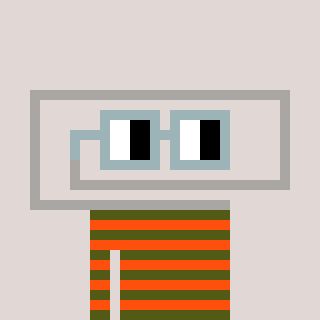
a pixel art character with square dark gray glasses, a paperclip-shaped head and a orange-colored body on a warm background